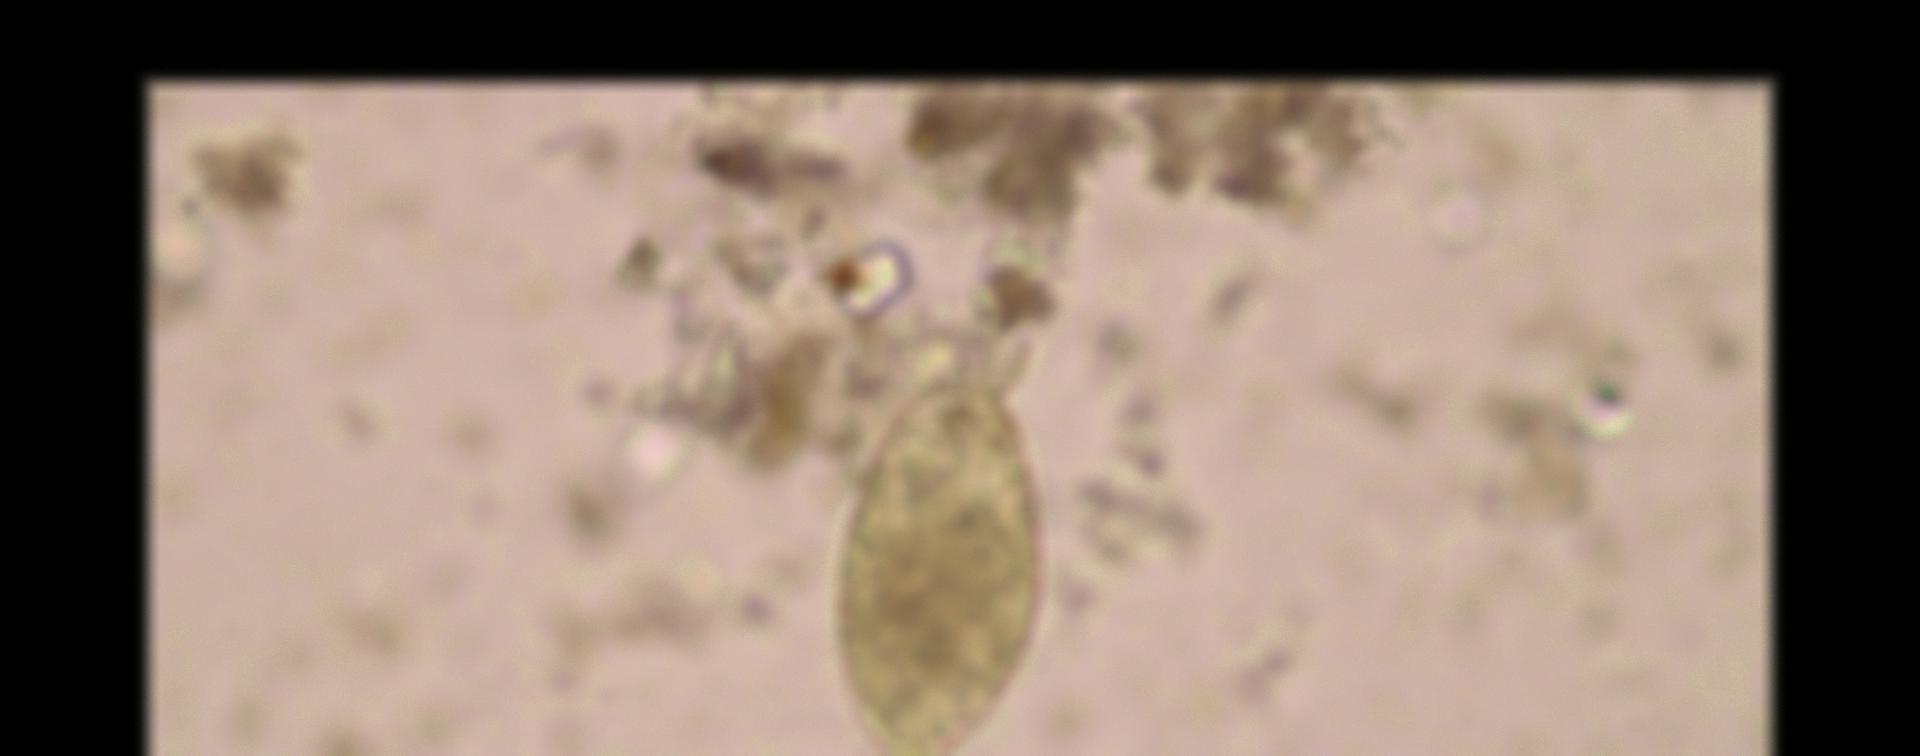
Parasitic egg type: Fasciolopsis buski